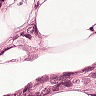
Metastatic tissue present: yes